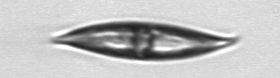
Label: Pleurosigma